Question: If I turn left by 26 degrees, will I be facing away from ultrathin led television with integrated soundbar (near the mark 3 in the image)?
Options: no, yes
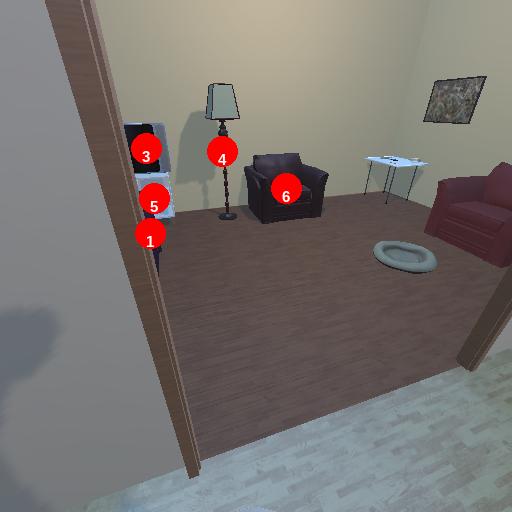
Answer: no